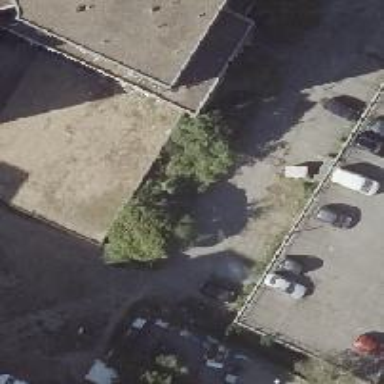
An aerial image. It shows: Street-side parking area.